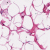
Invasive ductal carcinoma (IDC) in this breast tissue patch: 0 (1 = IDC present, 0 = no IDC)